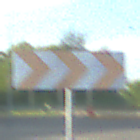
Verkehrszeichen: RichtungstafelnInKurvenGrossLinks
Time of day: MorningAfternoon
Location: Outdoor (Suburban)
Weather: PartlyCloudy
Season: NotSpecified
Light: Natural